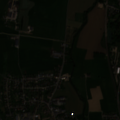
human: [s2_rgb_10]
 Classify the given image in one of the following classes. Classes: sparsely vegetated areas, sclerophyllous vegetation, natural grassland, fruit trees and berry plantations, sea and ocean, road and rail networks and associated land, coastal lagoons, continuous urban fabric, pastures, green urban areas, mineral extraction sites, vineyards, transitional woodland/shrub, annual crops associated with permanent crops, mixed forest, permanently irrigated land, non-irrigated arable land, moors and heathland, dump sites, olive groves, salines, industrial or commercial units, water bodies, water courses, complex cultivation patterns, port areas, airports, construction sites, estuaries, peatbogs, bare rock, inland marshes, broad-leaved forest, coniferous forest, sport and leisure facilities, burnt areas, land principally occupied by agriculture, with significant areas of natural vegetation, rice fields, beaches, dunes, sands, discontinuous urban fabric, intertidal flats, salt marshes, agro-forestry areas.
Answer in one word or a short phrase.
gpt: discontinuous urban fabric, pastures